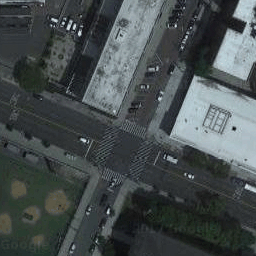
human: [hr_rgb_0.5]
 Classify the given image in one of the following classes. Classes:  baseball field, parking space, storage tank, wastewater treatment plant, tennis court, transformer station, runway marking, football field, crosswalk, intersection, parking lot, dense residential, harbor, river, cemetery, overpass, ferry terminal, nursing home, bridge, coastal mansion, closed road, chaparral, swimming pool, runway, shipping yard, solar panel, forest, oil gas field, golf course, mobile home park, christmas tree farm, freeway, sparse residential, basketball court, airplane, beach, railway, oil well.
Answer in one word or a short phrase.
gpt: intersection